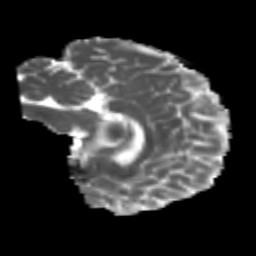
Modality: MD
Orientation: sagittal
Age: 23
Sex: male
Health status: healthy